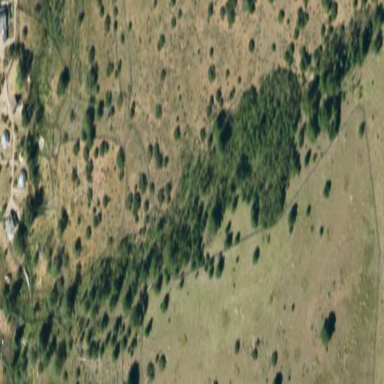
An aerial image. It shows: Forest area with mix of tree types. The trees have mixed leaf cycle.